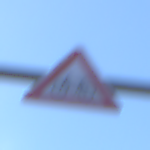
Verkehrszeichen: RadverkehrRechts
Umgebung: Outdoor, Urban
Tageszeit: SunriseSunset
Wetter: PartlyCloudy
Licht: Natural
Jahreszeit: NotSpecified
Kontrast: LowContrast